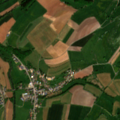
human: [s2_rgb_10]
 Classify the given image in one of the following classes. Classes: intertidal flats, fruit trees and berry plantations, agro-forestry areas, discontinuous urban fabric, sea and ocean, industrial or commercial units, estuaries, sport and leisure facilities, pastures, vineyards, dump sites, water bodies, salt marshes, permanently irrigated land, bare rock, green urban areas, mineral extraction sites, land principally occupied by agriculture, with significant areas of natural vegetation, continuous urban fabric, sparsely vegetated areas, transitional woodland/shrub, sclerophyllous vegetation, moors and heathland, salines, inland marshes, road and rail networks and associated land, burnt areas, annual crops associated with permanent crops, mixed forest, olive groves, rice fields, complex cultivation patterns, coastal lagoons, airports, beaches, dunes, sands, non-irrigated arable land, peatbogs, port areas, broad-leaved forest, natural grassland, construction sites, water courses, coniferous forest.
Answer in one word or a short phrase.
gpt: discontinuous urban fabric, non-irrigated arable land, pastures, land principally occupied by agriculture, with significant areas of natural vegetation